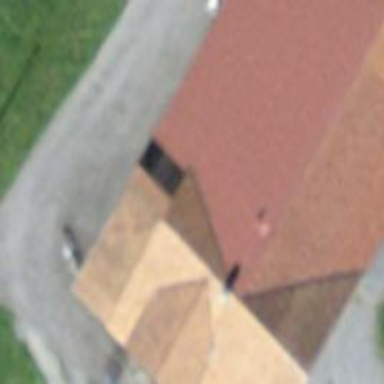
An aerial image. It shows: Farm building.